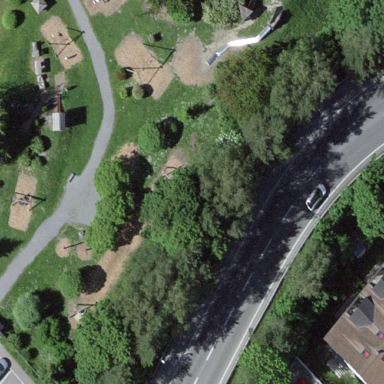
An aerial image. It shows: Grassy playground.